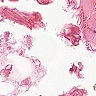
Metastatic tissue present: no